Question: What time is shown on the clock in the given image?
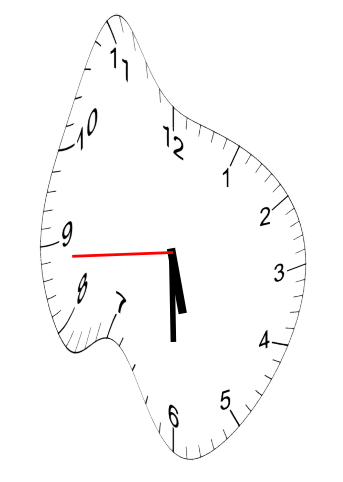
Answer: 05:29:44